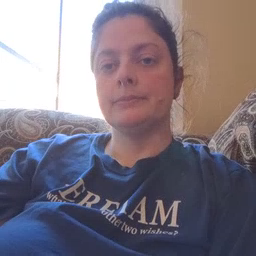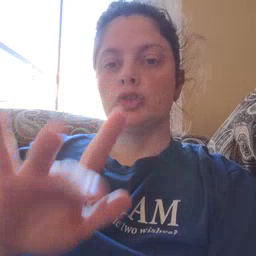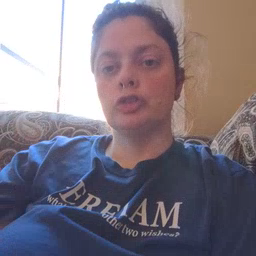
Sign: touch